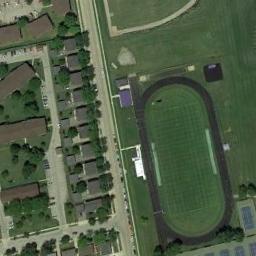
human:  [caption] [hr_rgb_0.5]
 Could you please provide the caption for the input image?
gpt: The ground track field is on a lawn and some houses arranged neatly are next to the ground track field .

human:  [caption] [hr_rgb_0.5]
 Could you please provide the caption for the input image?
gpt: There is a track field in the lower right corner .

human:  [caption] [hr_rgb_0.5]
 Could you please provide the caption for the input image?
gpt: The track and field is built on the lawn, A road away from the residential area, And there is a lot of vegetation around it .

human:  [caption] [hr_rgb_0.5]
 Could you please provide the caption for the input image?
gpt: There are many buildings next to the ground track field .

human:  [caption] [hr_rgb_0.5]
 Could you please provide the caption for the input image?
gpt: There are green lawns around the ground track field with a black track .